Question: I am trying to run apache spark 1.3 on amazon EMR with hadoop 2.4 of amazon in standalone with 2 workers. But When I do I get the following message:
> [TaskSchedulerImpl] - Initial job has not accepted any resources; check your cluster UI to ensure that workers are registered and have sufficient resources
I am setting the following parameters:
'''
conf = new SparkConf();
conf.setAppName("SVM Classifier Example");
conf.set("spark.executor.memory", "1024m");
conf.set("spark.cores.max", "1");
'''
But when I run the same on my local (with apache hadoop 2.4 and spark 1.3) I am able to execute it in a few seconds.
I checked each worker machine has plenty of free memory around 1.6G in both cases so that is not an issue.
Here are what the logs on worker say:
'''
15/03/26 20:54:27 INFO executor.CoarseGrainedExecutorBackend: Registered signal handlers for [TERM, HUP, INT]
15/03/26 20:54:29 WARN util.NativeCodeLoader: Unable to load native-hadoop library for your platform... using builtin-java classes where applicable
15/03/26 20:54:29 INFO spark.SecurityManager: Changing view acls to: root
15/03/26 20:54:29 INFO spark.SecurityManager: Changing modify acls to: root
15/03/26 20:54:29 INFO spark.SecurityManager: SecurityManager: authentication disabled; ui acls disabled; users with view permissions: Set(root); users with modify permissions: Set(root)
15/03/26 20:54:30 INFO slf4j.Slf4jLogger: Slf4jLogger started
15/03/26 20:54:31 INFO Remoting: Starting remoting
15/03/26 20:54:31 INFO Remoting: Remoting started; listening on addresses :[akka.tcp://driverPropsFetcher@ip-XXXX.ec2.internal:50899]
15/03/26 20:54:31 INFO util.Utils: Successfully started service 'driverPropsFetcher' on port 50899.
15/03/26 20:54:32 WARN remote.ReliableDeliverySupervisor: Association with remote system [akka.tcp://sparkDriver@ip-XXXX.ec2.internal:49161] has failed, address is now gated for [5000] ms. Reason is: [Association failed with [akka.tcp://sparkDriver@ip-XXXX.ec2.internal:49161]].
'''
I am not able to figure out what is wrong. Any inputs and suggestions are appreciated.

---
EDIT: I am not able to upload screenshot of my console.
But here are the details:
'''
> Worker Id Cores Memory
> 1 8 (8 Used) 1172.0 MB (1024.0 MB Used)
> 2 8 (8 Used) 1536.0 MB (1024.0 MB Used)
>Running Applications
> ID Cores Memory per Node User State Duration
> 1 16 1024.0 MB root Running 1.5h
'''
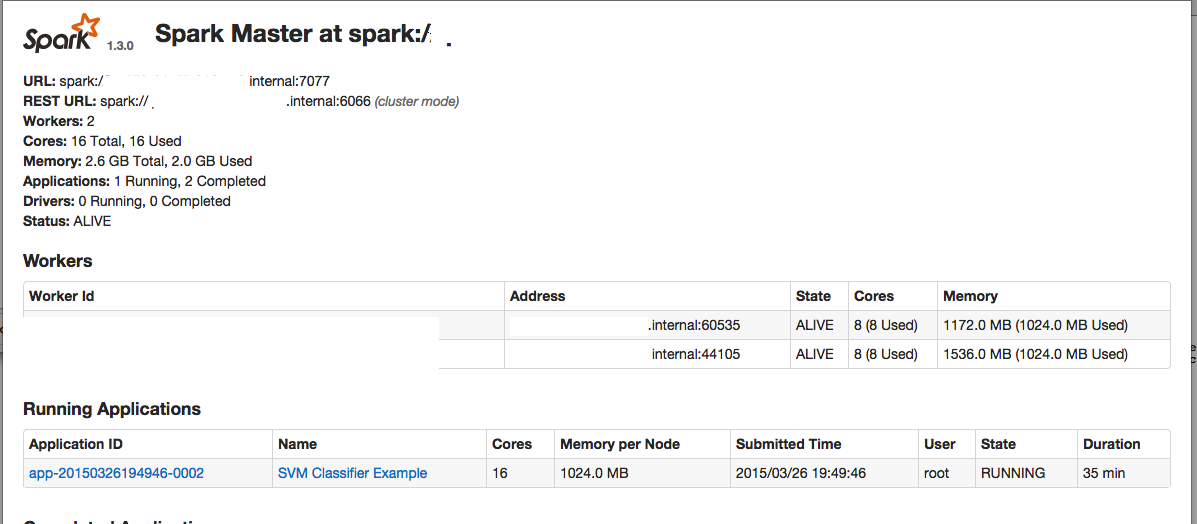
Answer: So it turns the problem was firewall in my system. The firewall policy was such that workers could communicate with master but not driver. Opened the prots for two way communication and this resolved my problem.